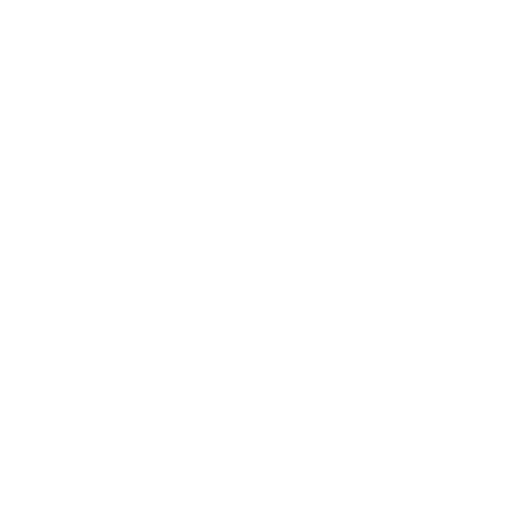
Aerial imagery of valley in California named Mugu Canyon containing only unknown